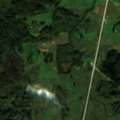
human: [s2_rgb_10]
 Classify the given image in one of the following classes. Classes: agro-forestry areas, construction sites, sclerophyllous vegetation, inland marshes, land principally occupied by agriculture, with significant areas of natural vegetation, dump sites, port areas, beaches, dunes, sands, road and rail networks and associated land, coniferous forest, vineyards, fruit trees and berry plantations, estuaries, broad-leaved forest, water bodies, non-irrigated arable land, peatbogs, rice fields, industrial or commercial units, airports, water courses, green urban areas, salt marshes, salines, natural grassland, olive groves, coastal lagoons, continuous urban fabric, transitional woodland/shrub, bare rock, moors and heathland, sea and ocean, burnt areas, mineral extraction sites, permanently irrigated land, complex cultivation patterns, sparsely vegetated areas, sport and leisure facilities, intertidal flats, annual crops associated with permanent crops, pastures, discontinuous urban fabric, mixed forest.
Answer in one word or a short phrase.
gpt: pastures, complex cultivation patterns, land principally occupied by agriculture, with significant areas of natural vegetation, broad-leaved forest